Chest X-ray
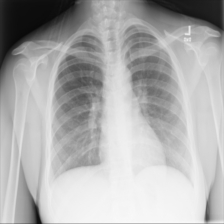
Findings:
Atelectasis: negative
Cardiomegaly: negative
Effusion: negative
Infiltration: negative
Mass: negative
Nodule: negative
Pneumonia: negative
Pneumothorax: negative
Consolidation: negative
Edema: negative
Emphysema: negative
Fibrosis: negative
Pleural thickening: negative
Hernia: negative